Question: What chart library I should use to display data in following formats, as shown in images below. Is it possible to show such format with HighCharts? Does google chart supports combination of bubbles and lines?

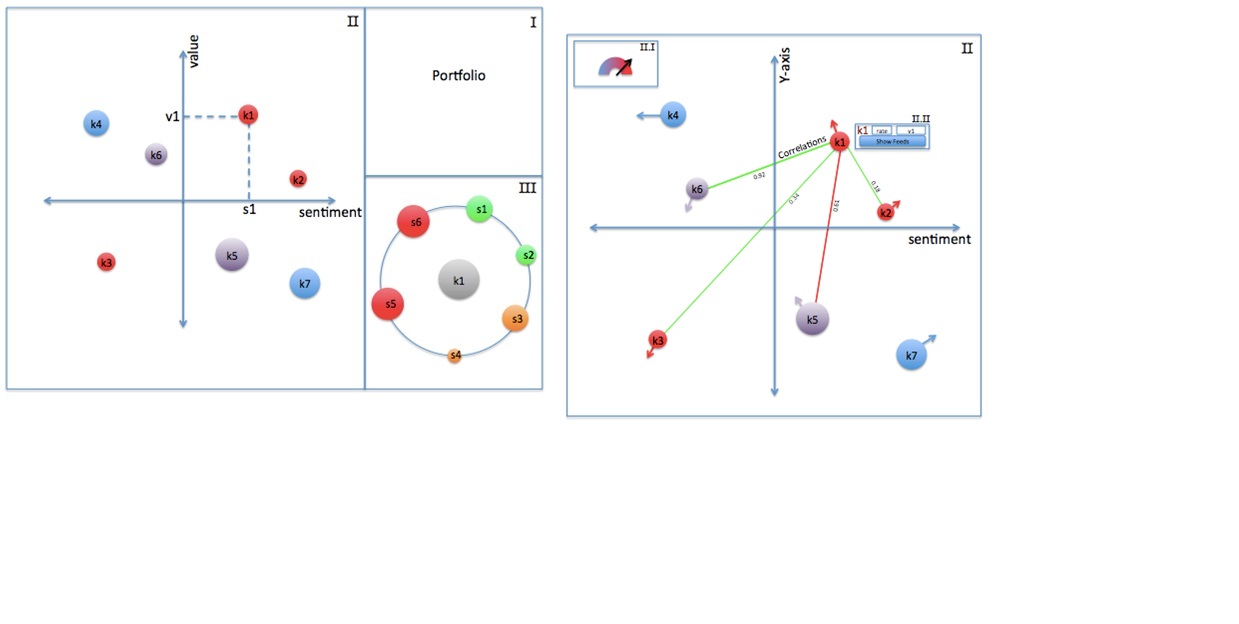
Answer: I'd recommend a custom made solution based on SVG.
Look at jquery svg <URL> for a good library to have svg generated on the fly.
you simply "draw" on a svg canvas...
'''
var svg = $('#svgcanvas').svg('get');
svg.circle(130, 75, 50, {fill: 'none', stroke: 'blue', strokeWidth: 3});
'''